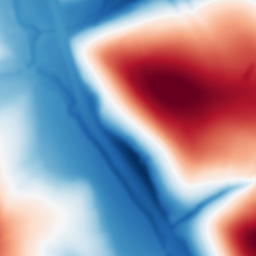
Category: multiscale
Decomposition family: dog
Decomposition parameters: sigma_low: 2
sigma_high: 100
Upsampling method: quartic
Upsampling parameters: scale: 4
Upsampling scale: 4